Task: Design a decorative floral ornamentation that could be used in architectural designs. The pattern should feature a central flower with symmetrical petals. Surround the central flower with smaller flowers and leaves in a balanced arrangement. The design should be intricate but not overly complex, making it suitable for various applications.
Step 1404:
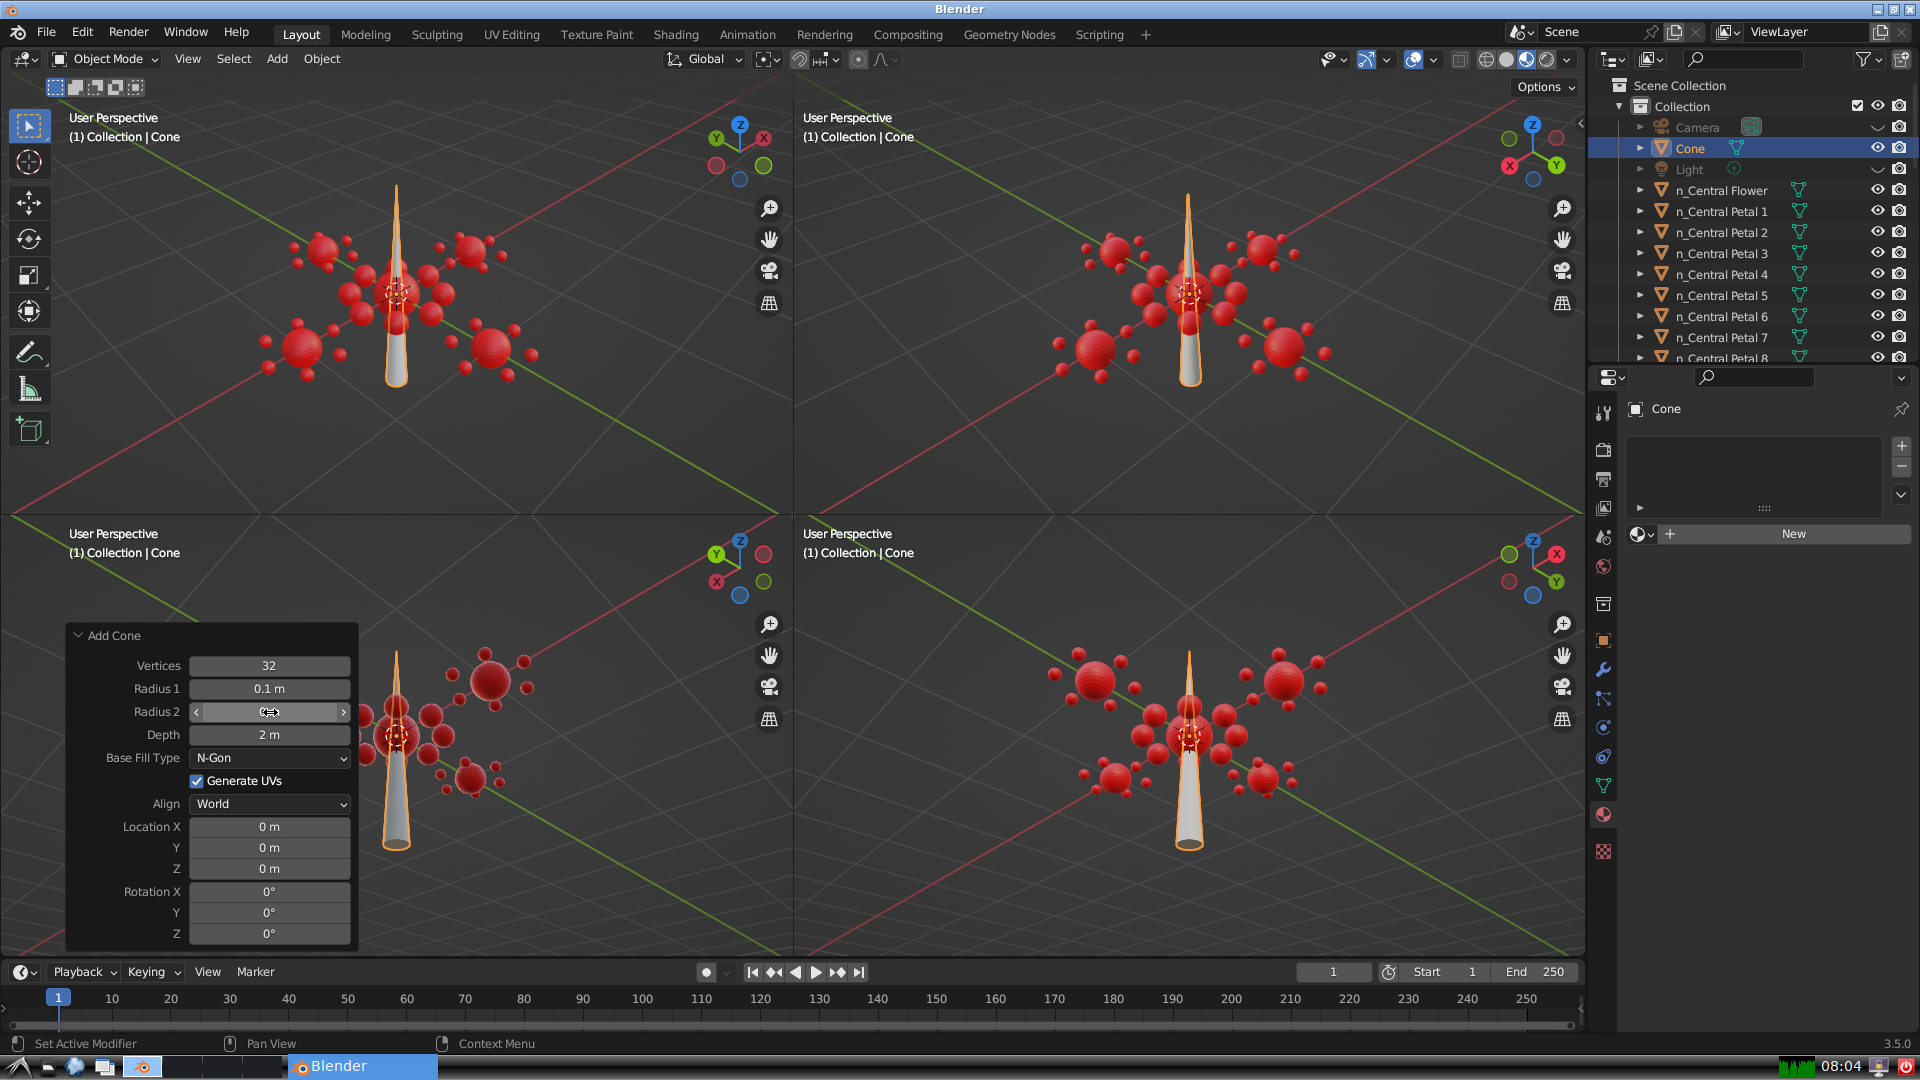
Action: {"mouse_move": [960, 540]}